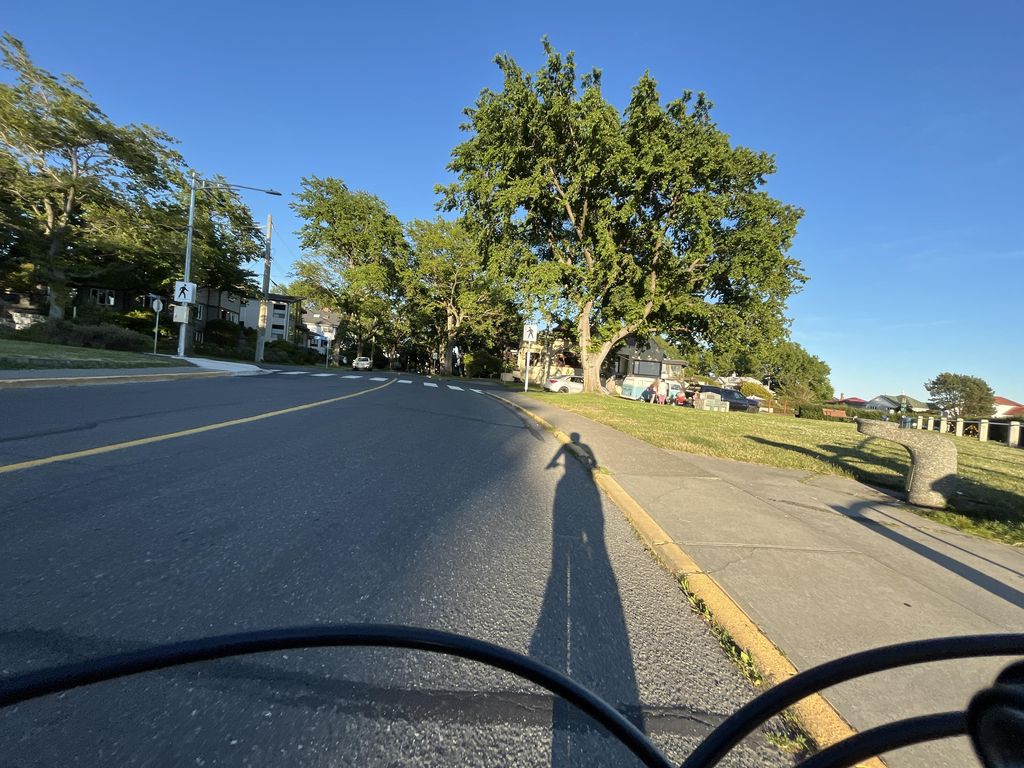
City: victoria